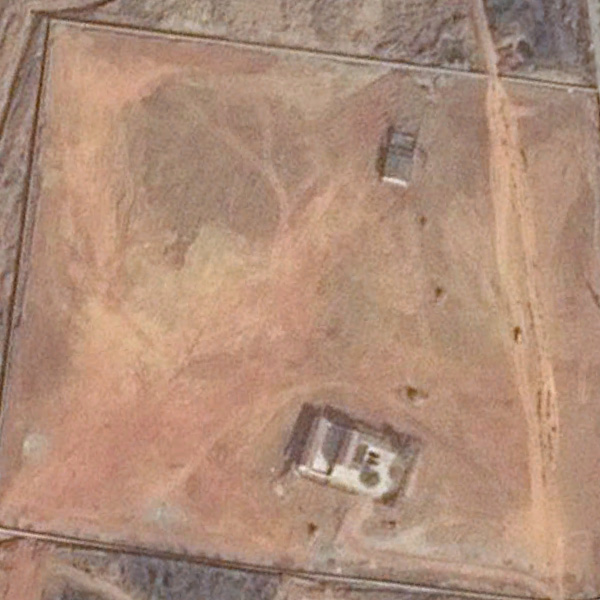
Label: BareLand